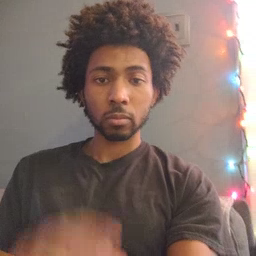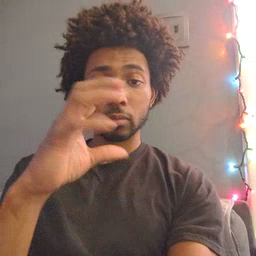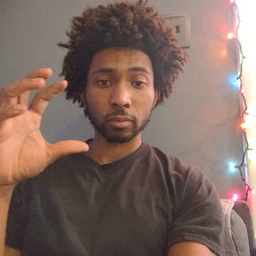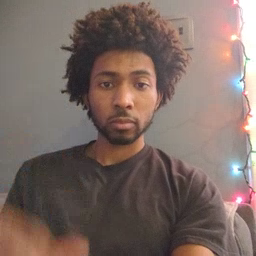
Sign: cloud